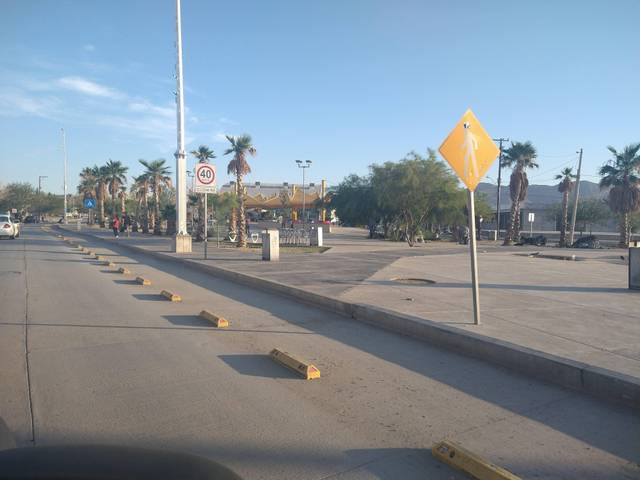
Region: Mexico
Coordinates: 31.744, -106.486